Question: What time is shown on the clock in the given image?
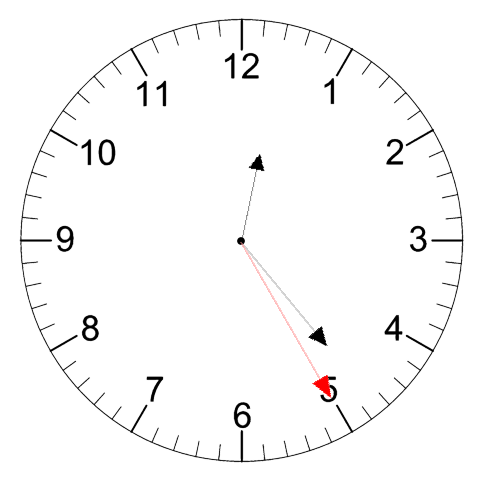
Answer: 12:23:25